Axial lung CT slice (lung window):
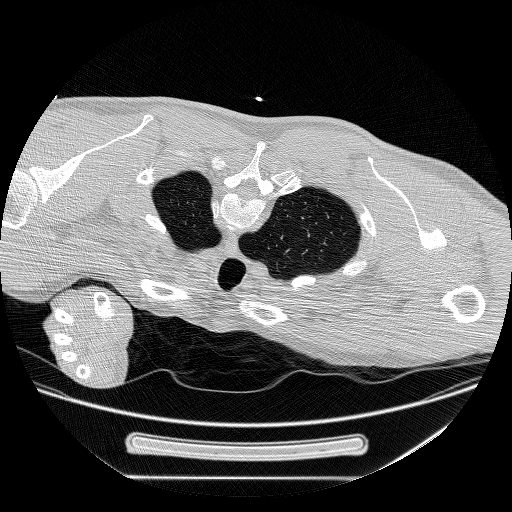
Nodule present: no